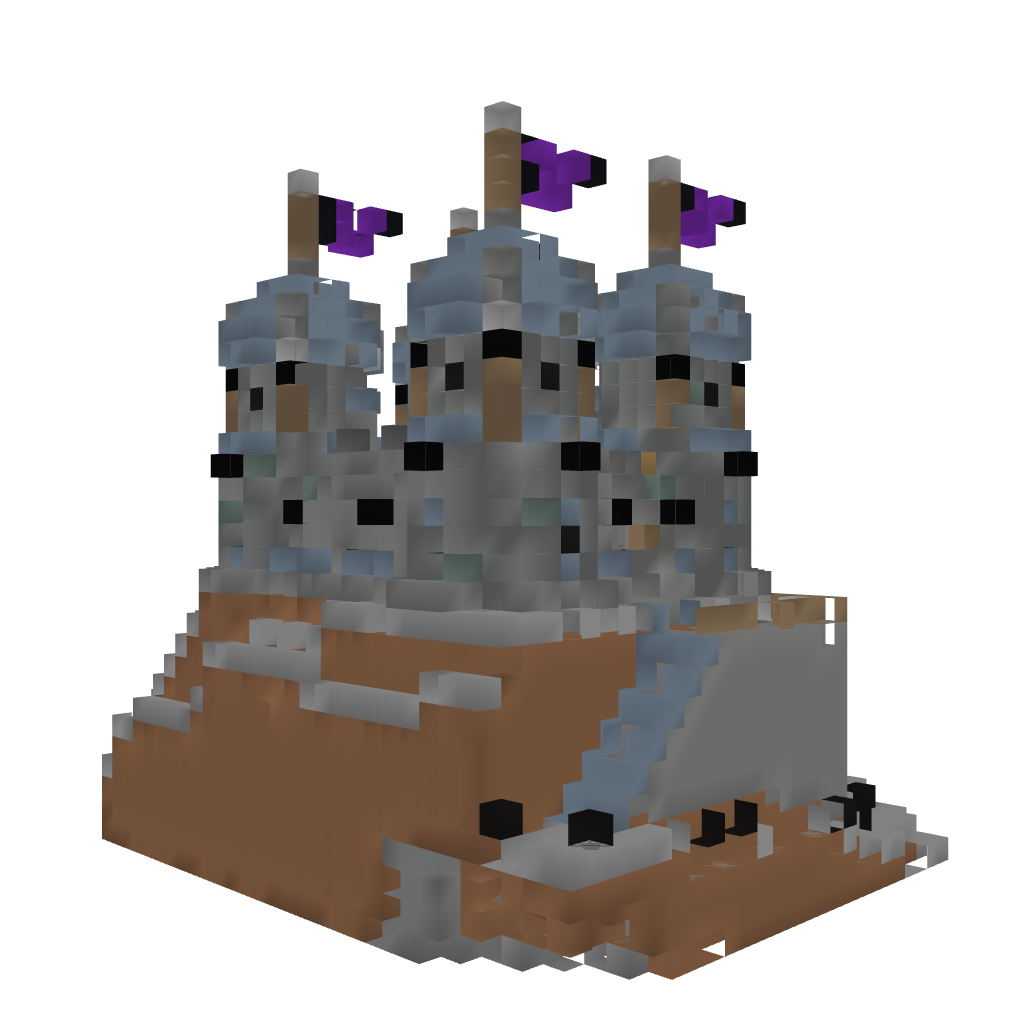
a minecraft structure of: Small Castle